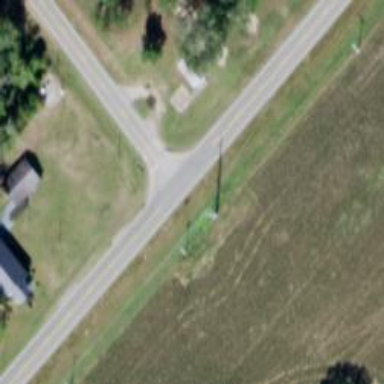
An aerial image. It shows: Stop road.